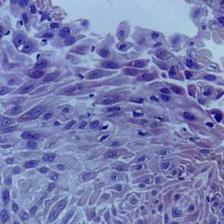
Diagnosis: OSCC